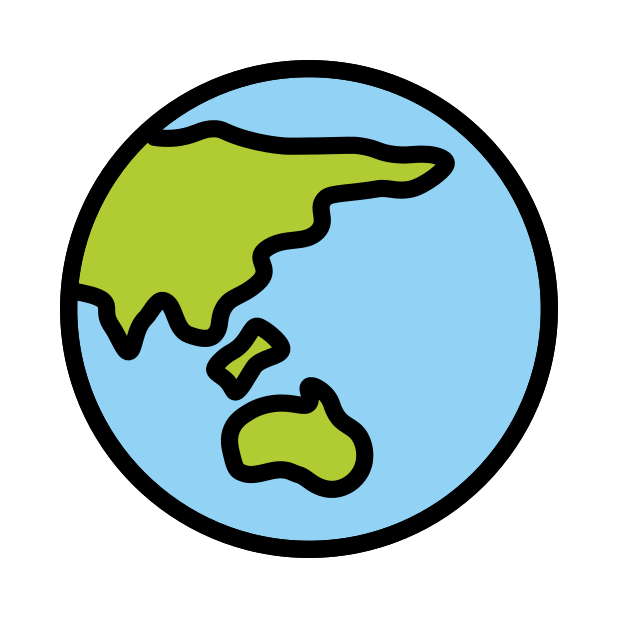
Emoji: 🌏
Name: earth globe asia-australia
Unicode: 0x1f30f